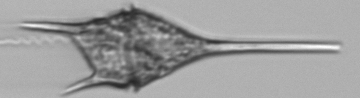
Label: Tripos_lineatus